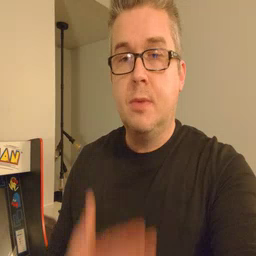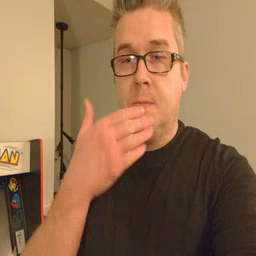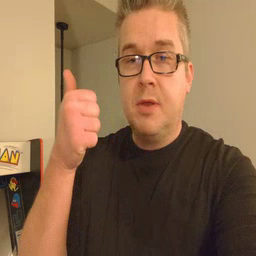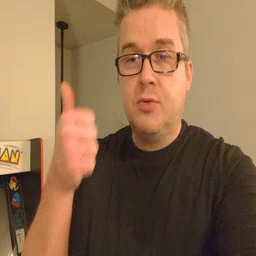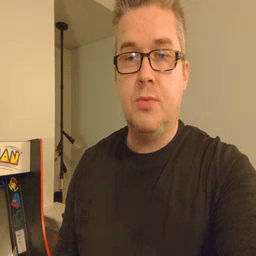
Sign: better